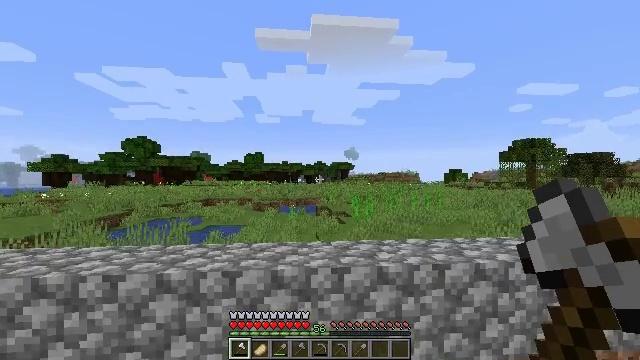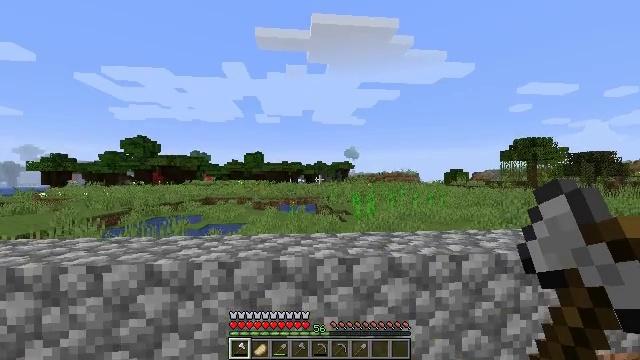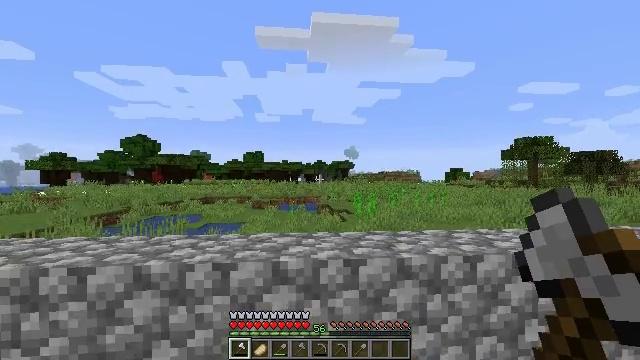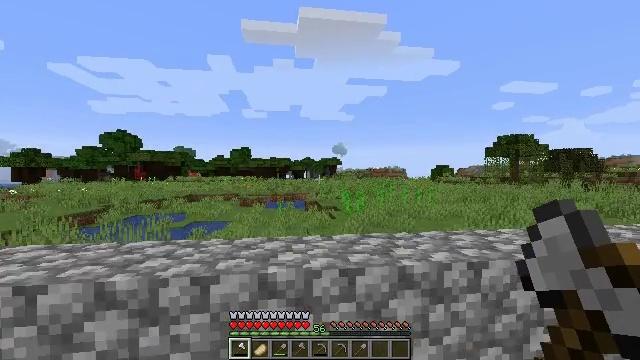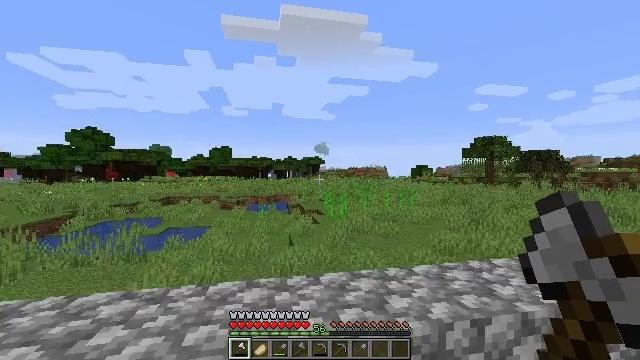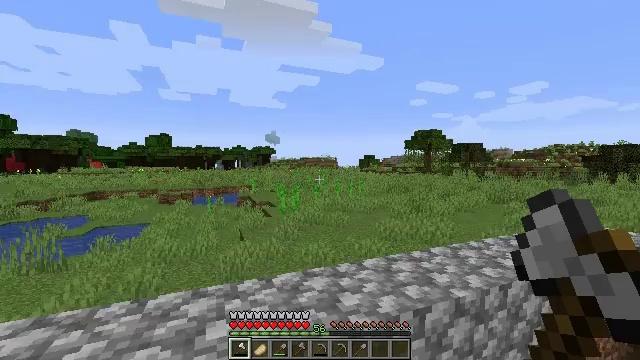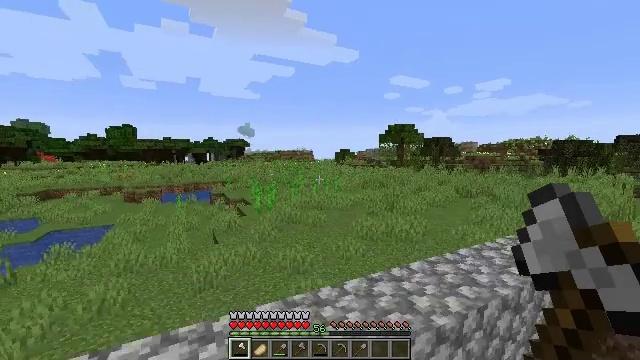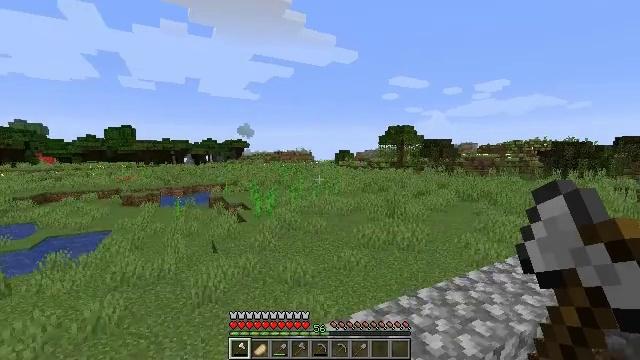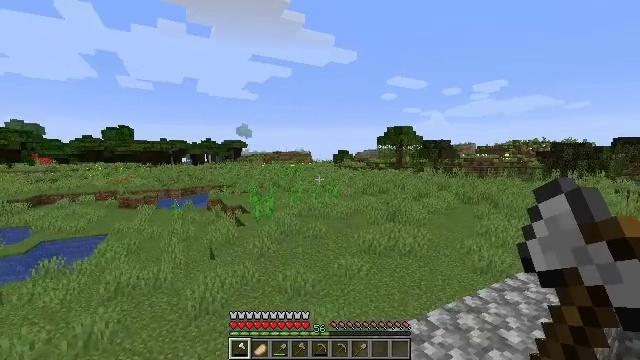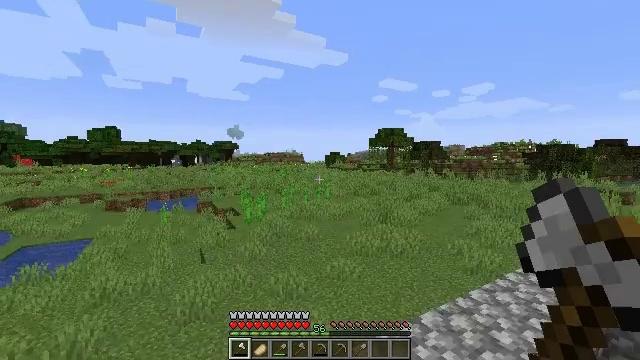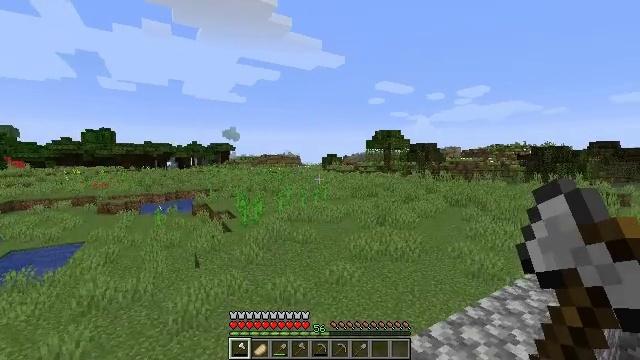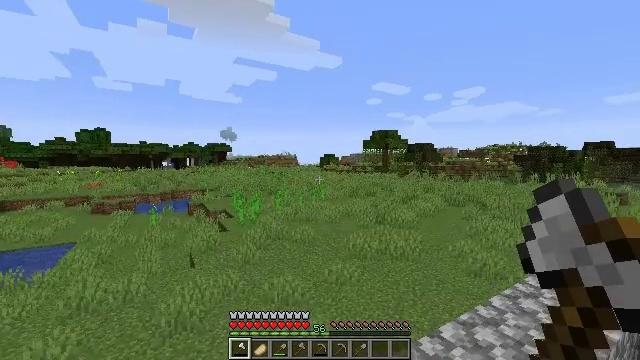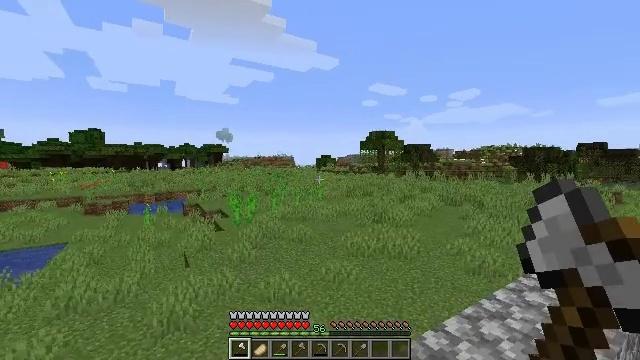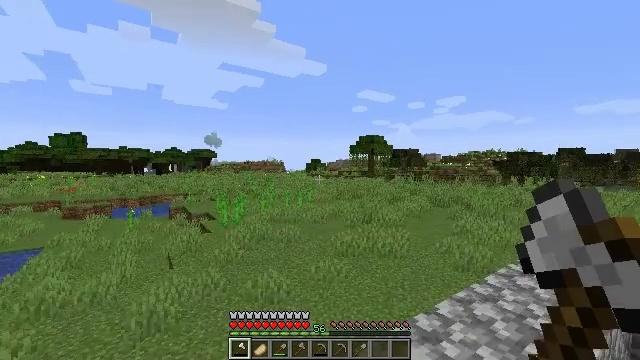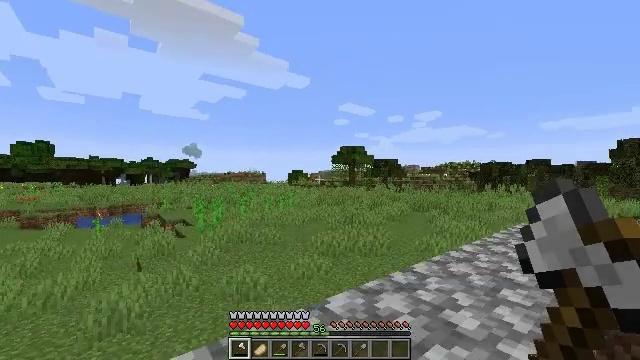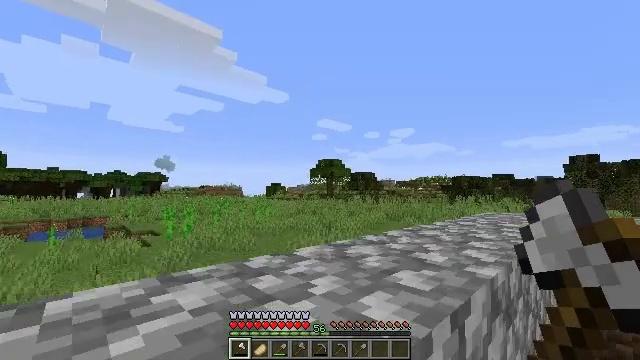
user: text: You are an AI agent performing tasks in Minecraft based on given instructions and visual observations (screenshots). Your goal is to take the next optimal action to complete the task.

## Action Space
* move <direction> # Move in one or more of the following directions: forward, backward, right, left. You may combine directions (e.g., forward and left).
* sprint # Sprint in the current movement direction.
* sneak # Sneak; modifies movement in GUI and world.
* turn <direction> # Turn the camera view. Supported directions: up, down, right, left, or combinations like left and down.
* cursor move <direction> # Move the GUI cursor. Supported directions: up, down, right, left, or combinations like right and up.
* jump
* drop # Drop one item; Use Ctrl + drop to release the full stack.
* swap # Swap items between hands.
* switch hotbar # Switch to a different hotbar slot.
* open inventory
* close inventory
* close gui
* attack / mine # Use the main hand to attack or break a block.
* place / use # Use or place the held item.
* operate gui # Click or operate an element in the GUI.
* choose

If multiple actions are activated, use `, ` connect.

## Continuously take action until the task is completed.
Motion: motion action
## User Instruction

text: Dig up clay found underwater.
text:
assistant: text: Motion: move forward
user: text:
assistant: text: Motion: move forward
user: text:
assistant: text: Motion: move forward, turn right
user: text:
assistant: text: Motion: move forward, turn right, jump
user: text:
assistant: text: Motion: move forward, turn right and down, jump
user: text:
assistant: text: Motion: move forward, turn right and down, jump
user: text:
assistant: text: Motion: move forward, jump
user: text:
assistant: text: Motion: move forward
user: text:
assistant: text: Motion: move forward, turn right
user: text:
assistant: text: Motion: move forward
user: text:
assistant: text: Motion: move forward
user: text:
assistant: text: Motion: move forward
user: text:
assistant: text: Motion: move forward, turn right and up
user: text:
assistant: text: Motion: move forward, turn right and up
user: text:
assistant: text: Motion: move forward, turn right and up
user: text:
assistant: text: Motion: move forward
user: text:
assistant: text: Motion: move forward
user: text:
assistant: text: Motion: move forward
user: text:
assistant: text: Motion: move forward
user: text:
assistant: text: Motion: move forward
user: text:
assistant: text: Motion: move forward, turn left
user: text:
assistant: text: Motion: move forward, turn left
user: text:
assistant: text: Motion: turn left and down
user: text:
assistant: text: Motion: turn left
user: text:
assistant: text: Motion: move back
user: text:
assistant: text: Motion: move back
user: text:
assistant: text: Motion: move back, jump
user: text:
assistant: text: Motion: move back, jump
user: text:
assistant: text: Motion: move back, jump
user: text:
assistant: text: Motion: move back, jump